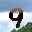
Label: 9